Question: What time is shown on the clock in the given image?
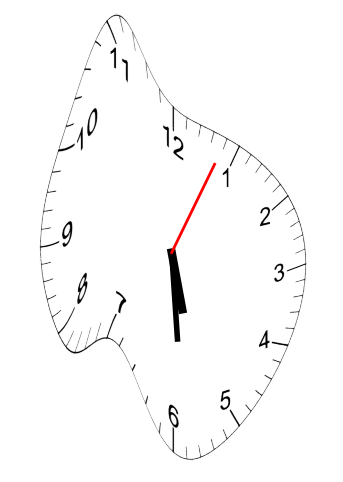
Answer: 05:29:04